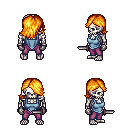
a pixel art fantasy rpg character, male body template, skeleton, blue vest, magenta pants, light blonde swoop hairstyle, metal gloves, dagger, four views (front, back, left, right), 2x2 character sprite sheet, small pixel art, hard edges, no anti-aliasing